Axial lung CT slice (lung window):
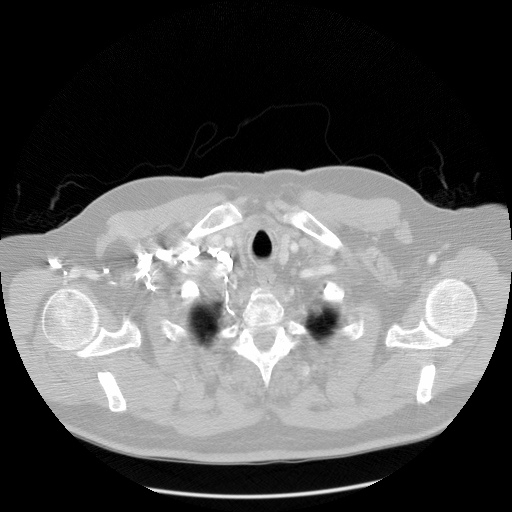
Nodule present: no